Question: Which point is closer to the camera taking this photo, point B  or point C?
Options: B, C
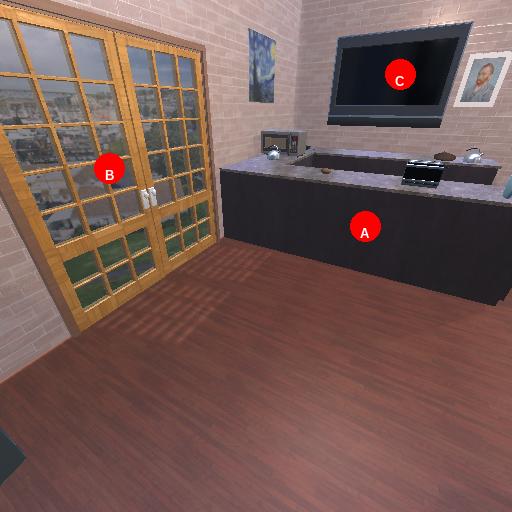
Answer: B